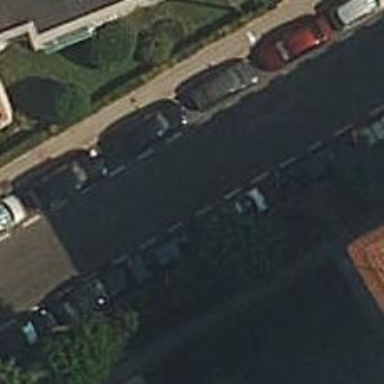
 with paving stones as the surface material."